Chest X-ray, PA view. Patient: 33 years old, sex M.
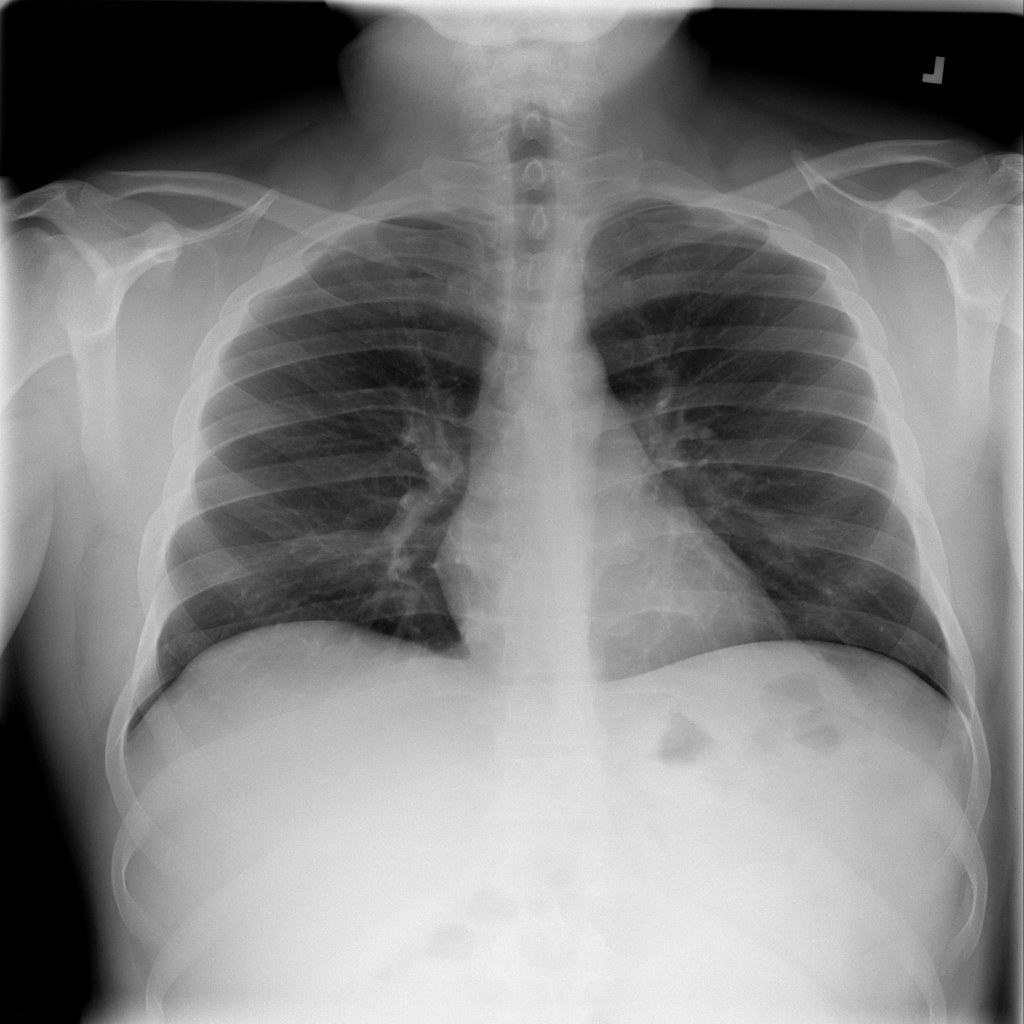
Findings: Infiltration